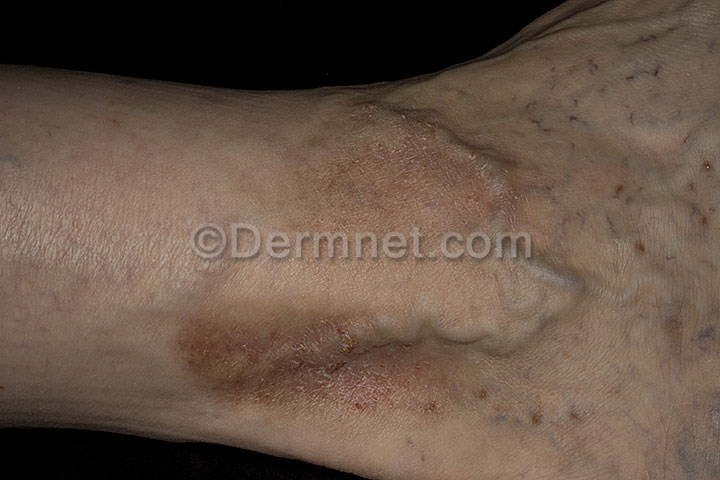
Disease: Eczema Photos